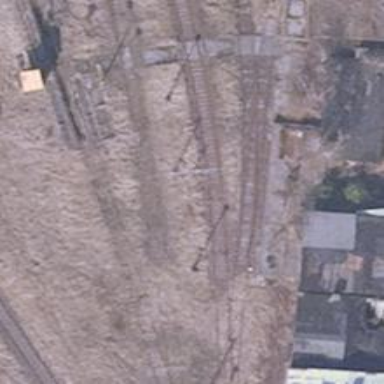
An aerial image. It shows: Disused railway.